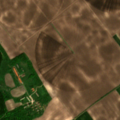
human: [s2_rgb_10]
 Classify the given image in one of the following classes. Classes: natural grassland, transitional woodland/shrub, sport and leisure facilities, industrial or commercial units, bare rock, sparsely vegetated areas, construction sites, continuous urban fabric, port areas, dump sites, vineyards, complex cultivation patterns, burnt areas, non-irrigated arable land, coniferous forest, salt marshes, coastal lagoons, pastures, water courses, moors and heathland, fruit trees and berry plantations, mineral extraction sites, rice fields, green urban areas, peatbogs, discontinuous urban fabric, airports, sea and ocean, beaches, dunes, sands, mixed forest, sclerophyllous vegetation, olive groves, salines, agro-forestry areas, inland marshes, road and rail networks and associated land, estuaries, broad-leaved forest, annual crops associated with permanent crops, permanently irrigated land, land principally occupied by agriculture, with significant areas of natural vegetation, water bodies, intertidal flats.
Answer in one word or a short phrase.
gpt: non-irrigated arable land, land principally occupied by agriculture, with significant areas of natural vegetation